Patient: sex M, age 57
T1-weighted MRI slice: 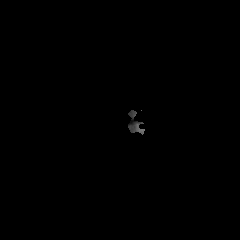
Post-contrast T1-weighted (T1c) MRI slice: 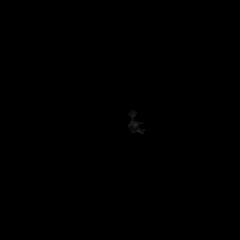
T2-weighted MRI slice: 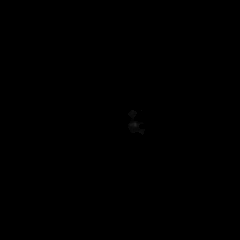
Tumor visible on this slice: no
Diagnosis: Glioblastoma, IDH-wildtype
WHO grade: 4